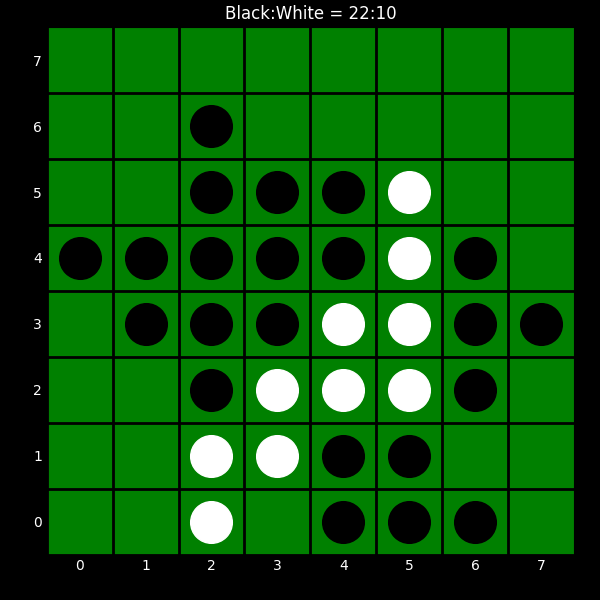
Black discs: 22
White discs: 10